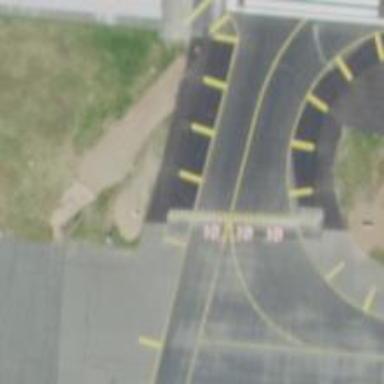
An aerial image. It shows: View of taxiway at the airport.